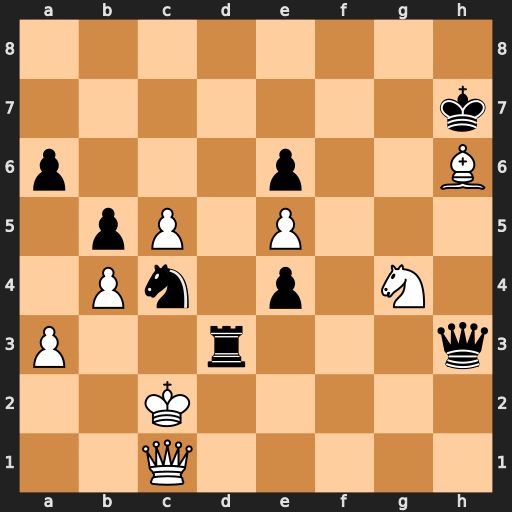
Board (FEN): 8/7k/p3p2B/1pP1P3/1Pn1p1N1/P2r3q/2K5/2Q5
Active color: w
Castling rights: -
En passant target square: -
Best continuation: Nf6+ Kh8 Bg7+ Kxg7 Qg5+ Kf8 Qg8+ Ke7 Qe8#